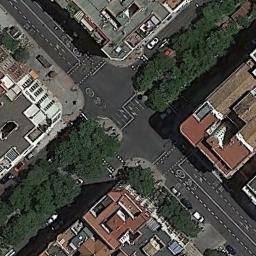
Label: intersection